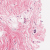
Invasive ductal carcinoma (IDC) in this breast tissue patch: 0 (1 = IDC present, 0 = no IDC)